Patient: sex M, age 51
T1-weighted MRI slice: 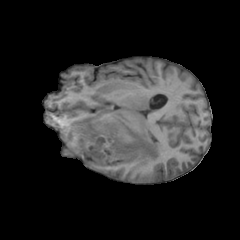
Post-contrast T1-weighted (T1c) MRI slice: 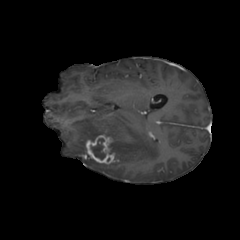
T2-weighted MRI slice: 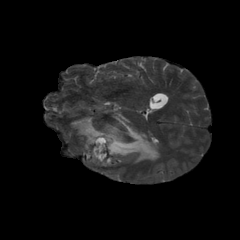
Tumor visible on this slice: yes
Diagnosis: Glioblastoma, IDH-wildtype
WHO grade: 4